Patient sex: M
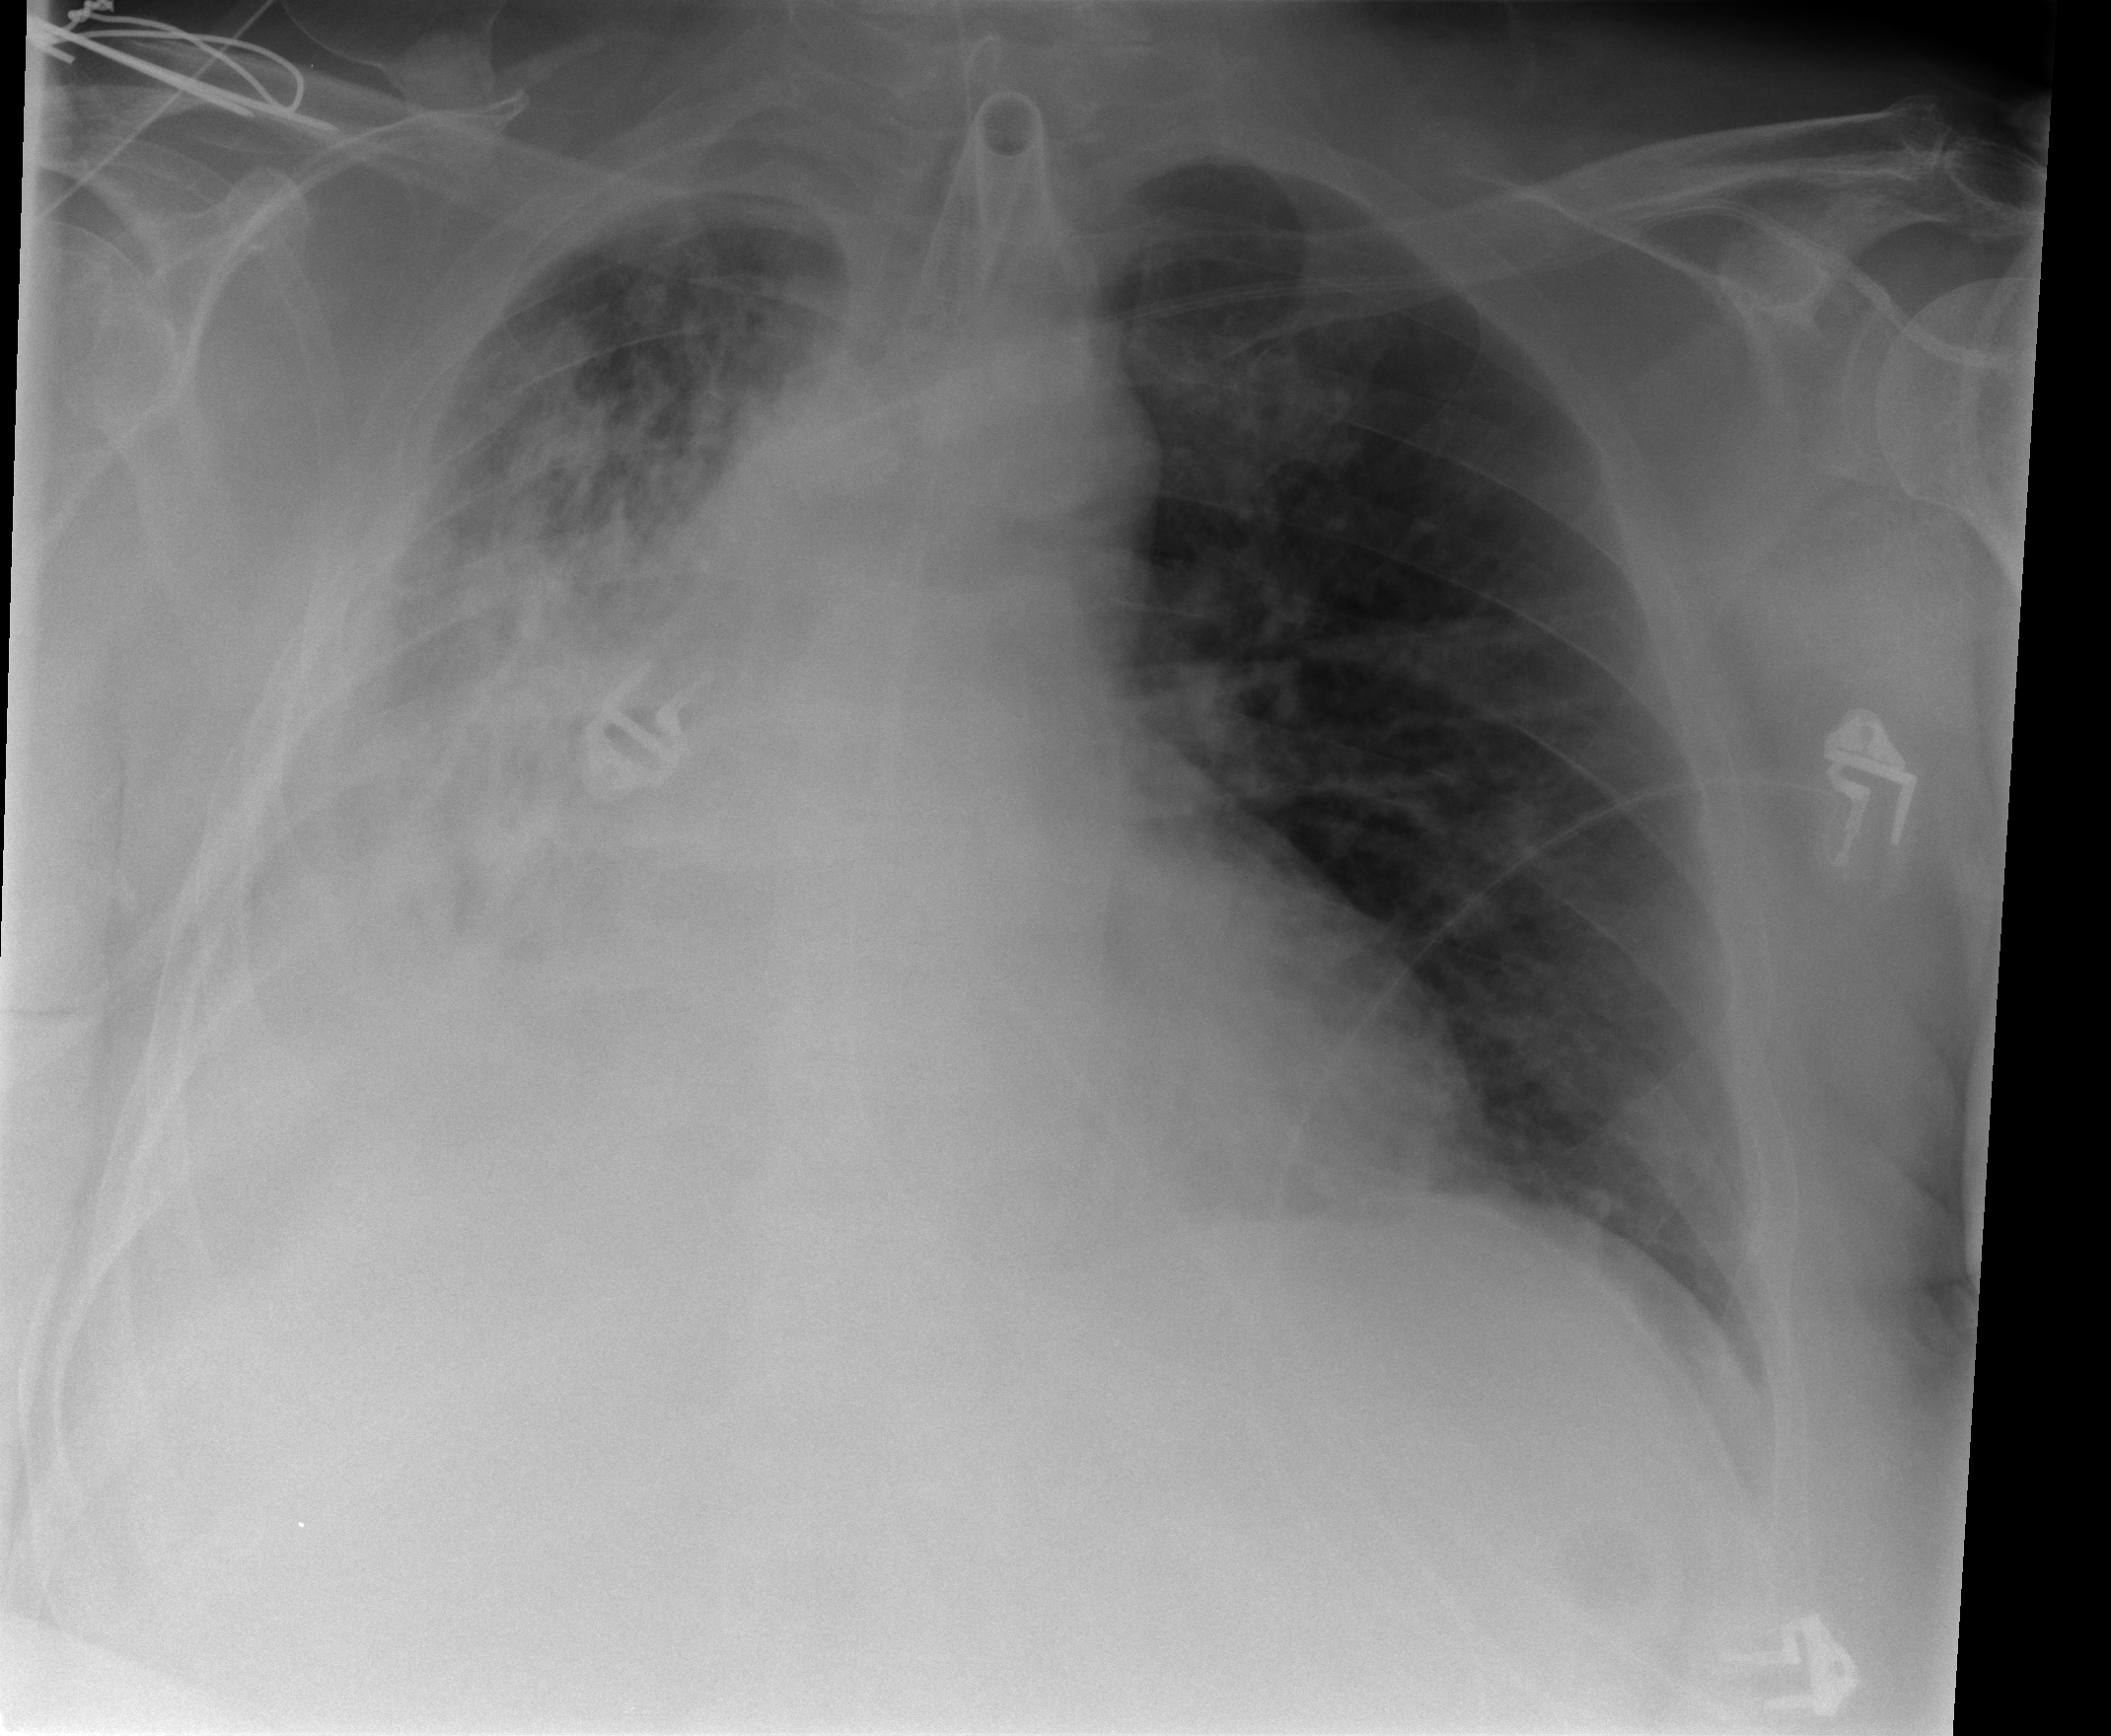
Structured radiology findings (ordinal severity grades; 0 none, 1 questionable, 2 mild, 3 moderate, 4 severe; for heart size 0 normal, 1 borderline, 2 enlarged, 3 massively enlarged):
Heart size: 1
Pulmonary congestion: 2
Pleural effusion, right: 2
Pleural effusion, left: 0
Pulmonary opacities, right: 3
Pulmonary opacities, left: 0
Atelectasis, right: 3
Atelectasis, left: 0